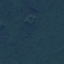
Land use / land cover class: Forest